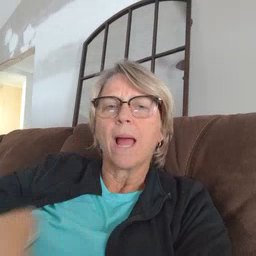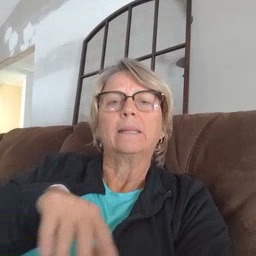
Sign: quiet